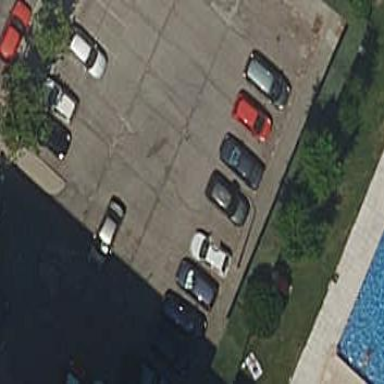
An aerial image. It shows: Asphalt parking aisle road for service vehicles.